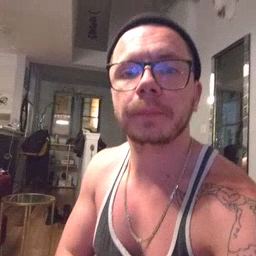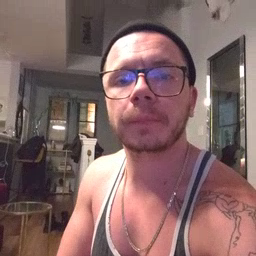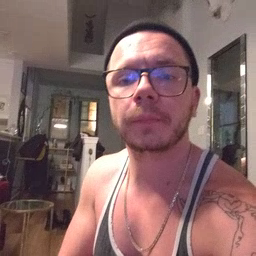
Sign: talk